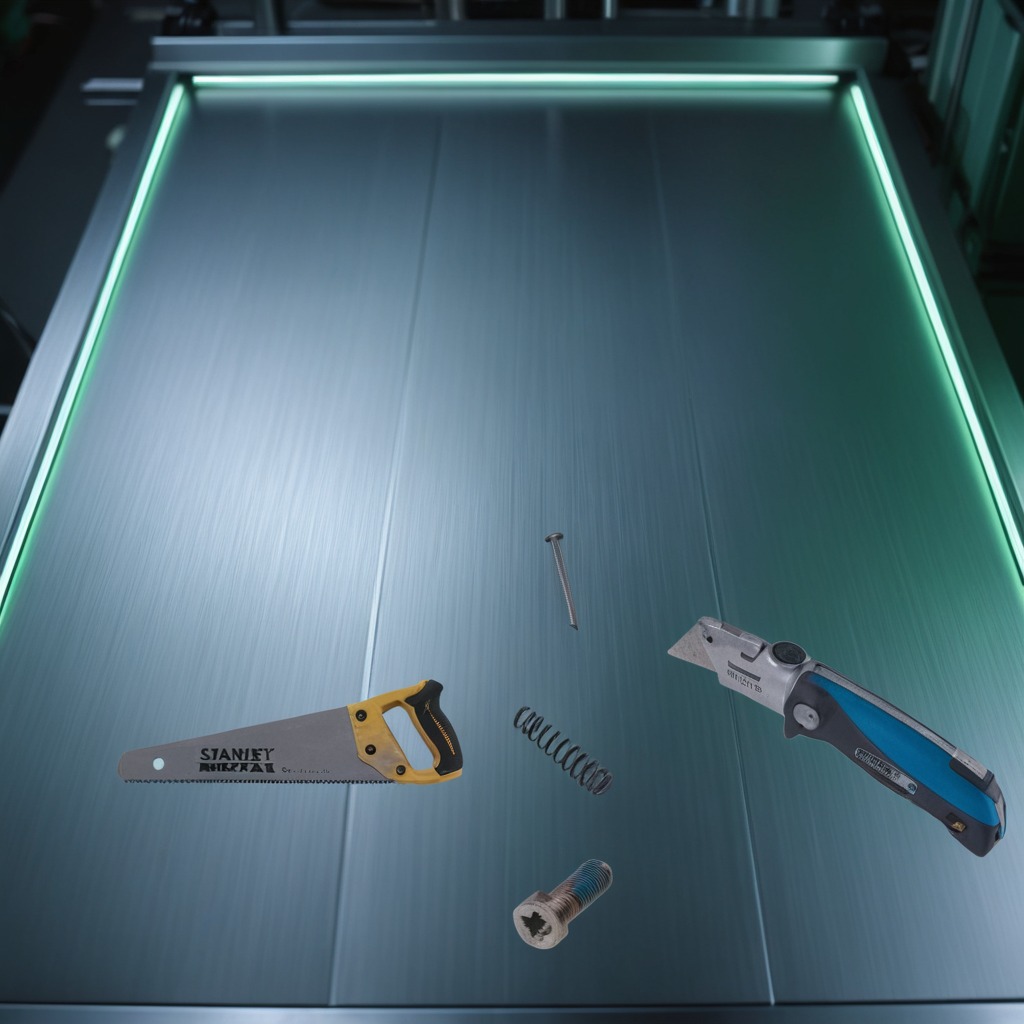
A metal saw is lying on the metal table.